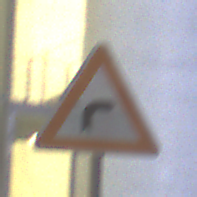
Verkehrszeichen: KurveRechts
Umgebung: Outdoor, Urban
Tageszeit: Night
Wetter: PartlyCloudy
Licht: Artificial
Jahreszeit: NotSpecified
Kontrast: HighContrast